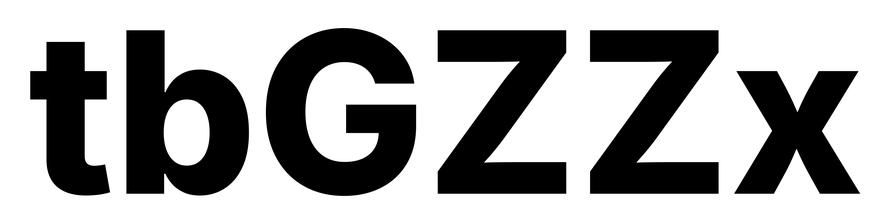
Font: Inter_ExtraBold